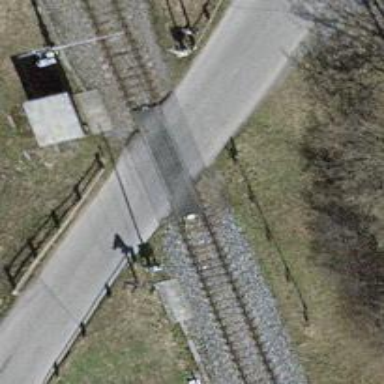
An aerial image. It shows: Level crossing along the railway.